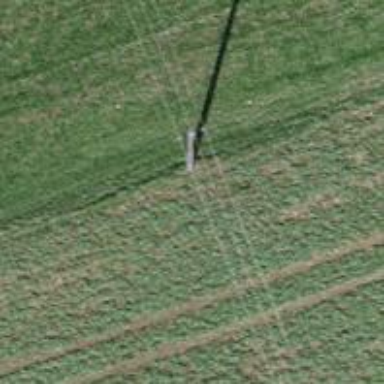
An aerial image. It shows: Concrete power pole.